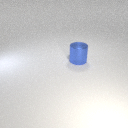
large blue metal cylinder